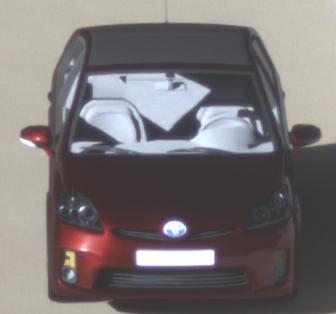
Make: Toyota
Model: Prius 1.5 Hybrid
Detailed model: Prius (HW2)
Model produced from: 2006/03
Model produced until: 2009/06
Doors: 5
Color: red
Road condition: dry road
Daytime: morning or afternoon
Contrast: high contrast